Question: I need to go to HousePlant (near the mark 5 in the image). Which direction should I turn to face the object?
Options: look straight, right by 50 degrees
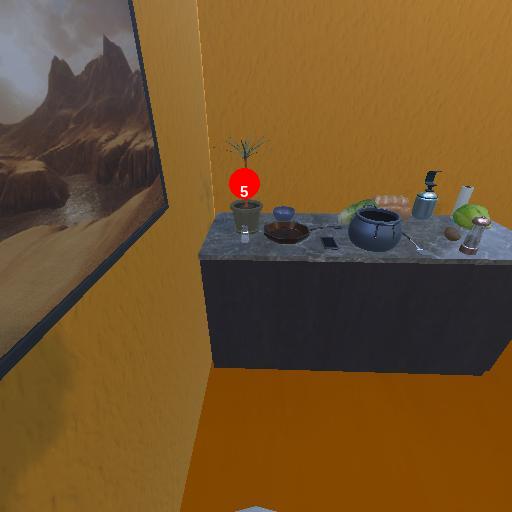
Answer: look straight